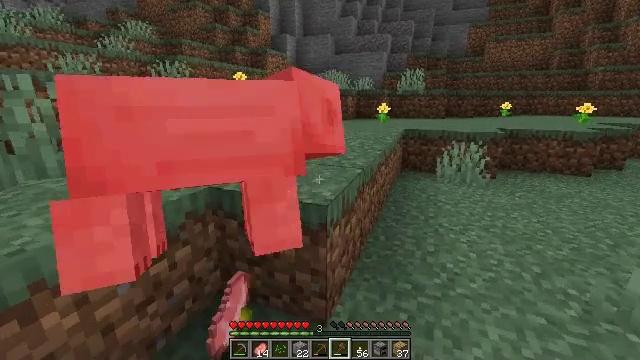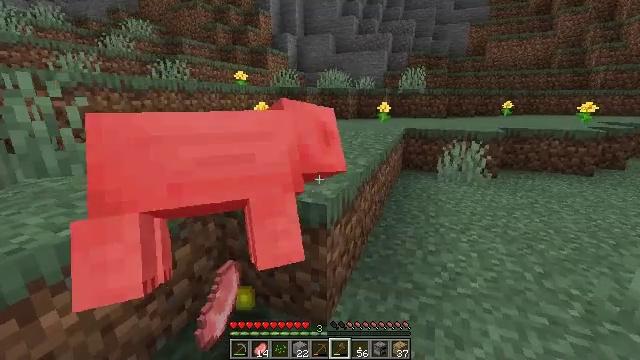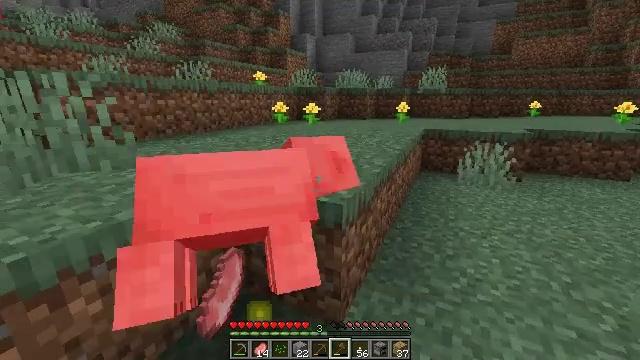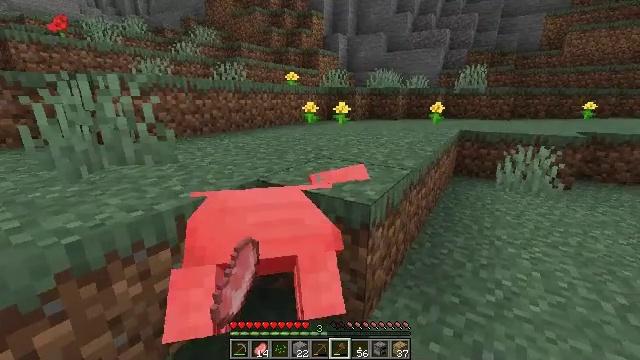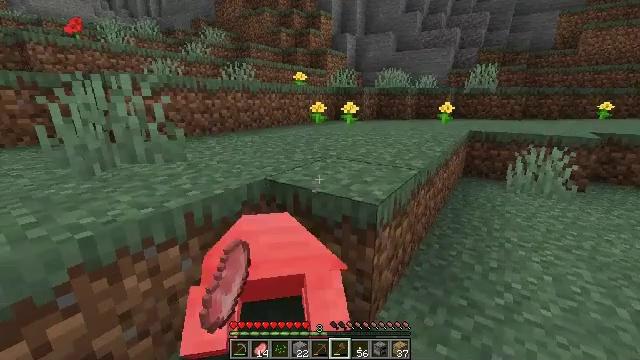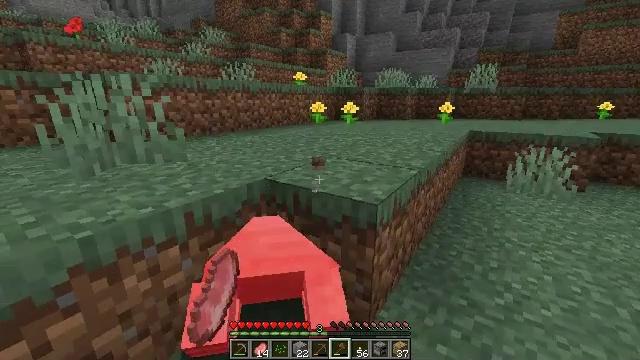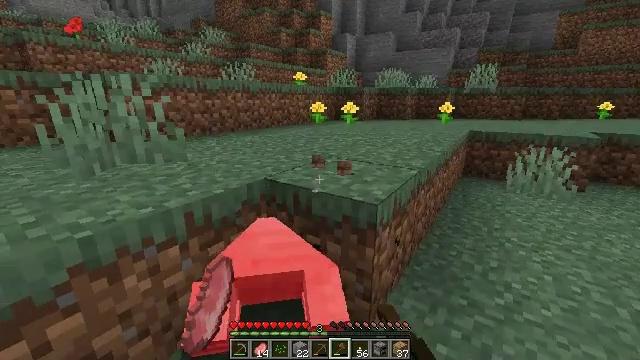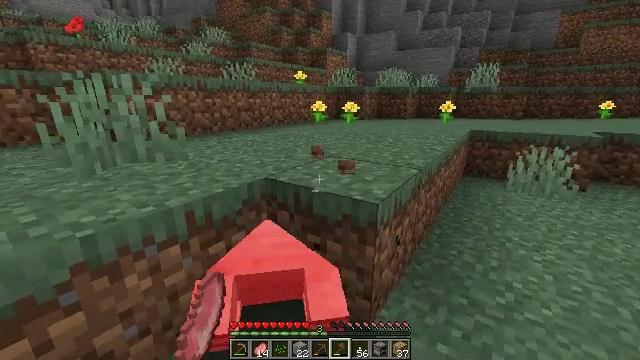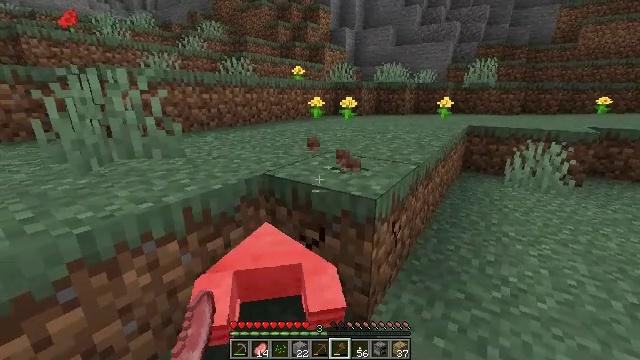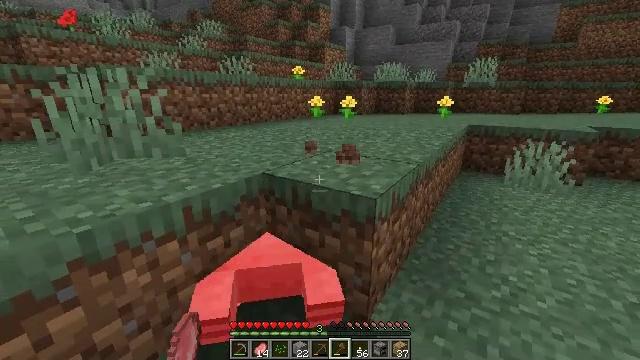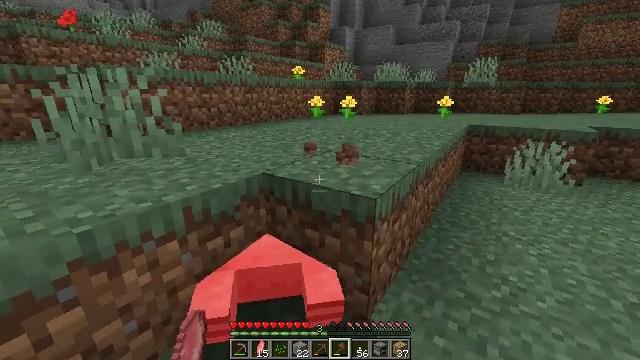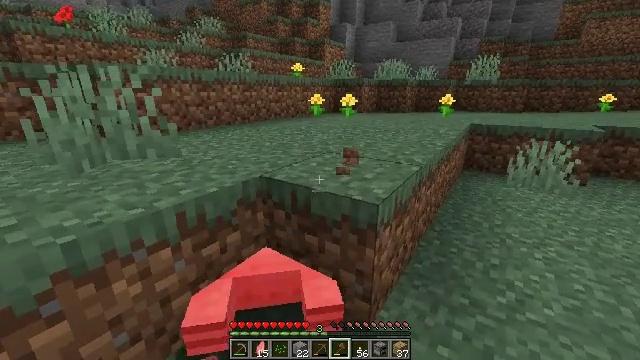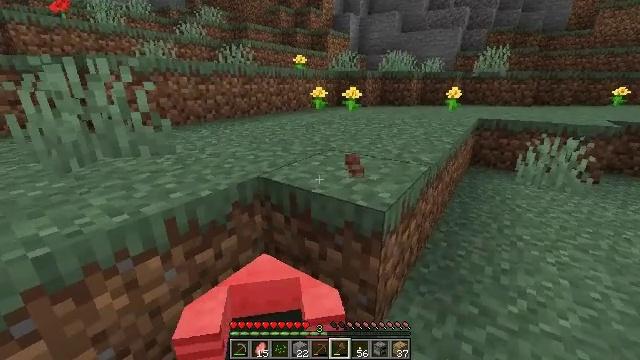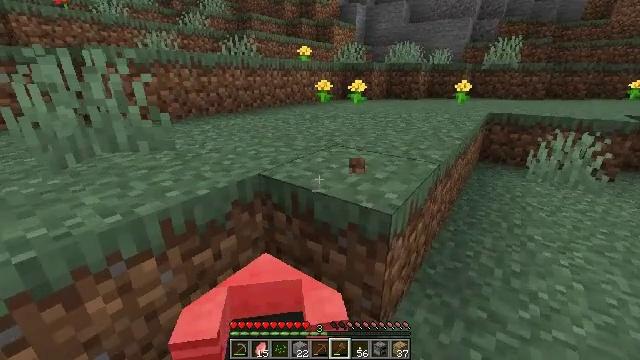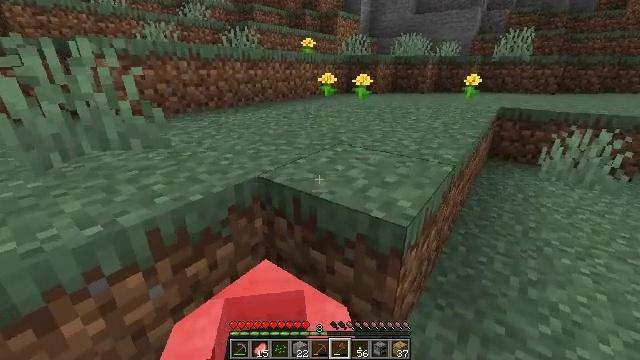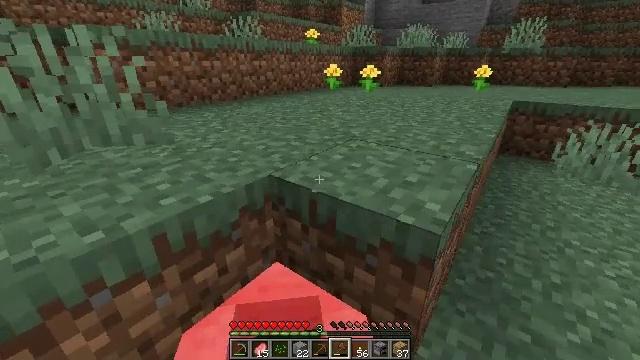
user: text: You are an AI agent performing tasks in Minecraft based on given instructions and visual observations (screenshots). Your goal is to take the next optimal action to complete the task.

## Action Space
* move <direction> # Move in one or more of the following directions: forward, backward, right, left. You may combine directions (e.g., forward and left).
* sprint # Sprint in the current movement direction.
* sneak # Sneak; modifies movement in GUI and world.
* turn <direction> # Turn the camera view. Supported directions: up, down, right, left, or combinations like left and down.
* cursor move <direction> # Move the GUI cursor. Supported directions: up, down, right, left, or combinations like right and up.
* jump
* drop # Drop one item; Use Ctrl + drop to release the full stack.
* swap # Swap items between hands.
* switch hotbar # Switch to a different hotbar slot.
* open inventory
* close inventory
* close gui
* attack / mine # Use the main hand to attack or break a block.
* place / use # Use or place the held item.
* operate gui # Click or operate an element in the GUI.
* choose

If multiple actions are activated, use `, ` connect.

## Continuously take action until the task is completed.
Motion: motion action
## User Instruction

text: Gather dirt.
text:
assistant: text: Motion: no_op
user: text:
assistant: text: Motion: turn left
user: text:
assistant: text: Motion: turn left
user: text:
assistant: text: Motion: turn left
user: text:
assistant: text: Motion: attack / mine
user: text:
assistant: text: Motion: attack / mine
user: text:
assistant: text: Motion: attack / mine
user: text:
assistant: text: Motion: attack / mine
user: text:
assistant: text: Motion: no_op
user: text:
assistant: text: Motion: no_op
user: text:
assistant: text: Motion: move forward
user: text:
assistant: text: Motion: move forward, turn down
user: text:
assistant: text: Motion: move forward, turn left and down
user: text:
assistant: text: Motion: move forward and move left, turn down
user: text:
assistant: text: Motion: move forward and move left, turn down
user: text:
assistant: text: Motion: move forward and move left
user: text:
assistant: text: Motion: move forward and move left
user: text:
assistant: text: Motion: move forward and move left, turn right
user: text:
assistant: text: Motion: move forward and move left, turn right
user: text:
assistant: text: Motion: move forward, turn right
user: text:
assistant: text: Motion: move forward, turn right
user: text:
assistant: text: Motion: turn right
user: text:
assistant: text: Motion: turn right
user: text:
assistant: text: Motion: move forward, turn right
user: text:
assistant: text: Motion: move forward, turn right and up
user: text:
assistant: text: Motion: move forward, turn right and up
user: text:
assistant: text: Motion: move forward, turn right, jump
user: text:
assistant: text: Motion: move forward, turn right, jump
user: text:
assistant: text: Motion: move forward and move left, turn right, jump
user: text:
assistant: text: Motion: move forward and move left, turn right and up, jump